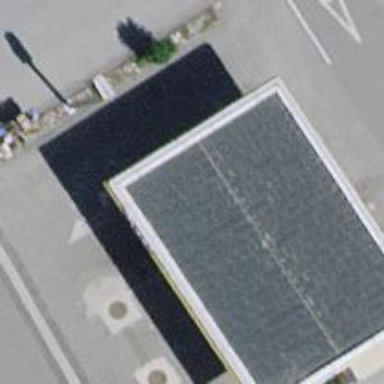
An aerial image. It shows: Fuel station.